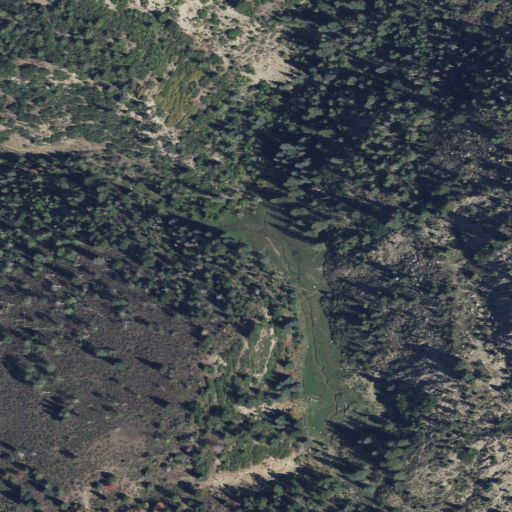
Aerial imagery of valley in Utah named Pine Hollow containing deciduous forest, shrub, evergreen forest, and mixed forest